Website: apple
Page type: customer-info-address
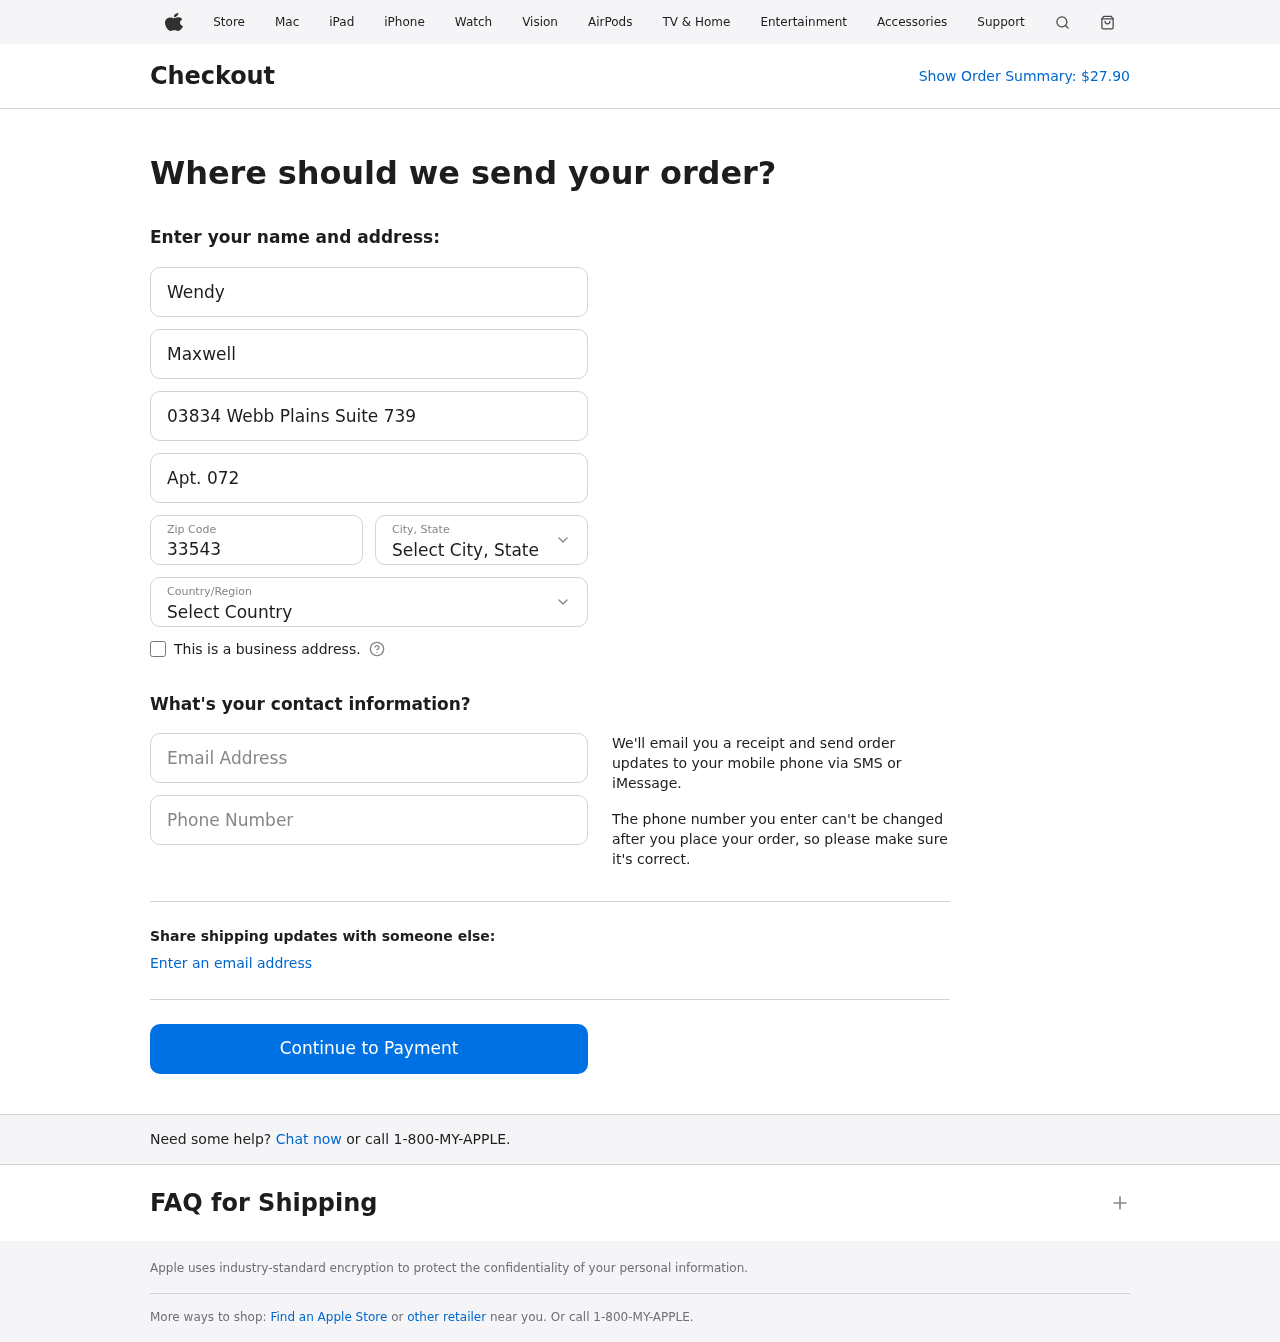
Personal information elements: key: PII_CITY_STATE
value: West Autumnchester, MH
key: PII_COUNTRY
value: United States
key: PII_EMAIL
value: wendymaxwell@gmail.com
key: PII_FIRSTNAME
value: Wendy
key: PII_LASTNAME
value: Maxwell
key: PII_PHONE
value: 3296854334
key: PII_POSTCODE
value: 33543
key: PII_STREET
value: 03834 Webb Plains Suite 739
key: PII_STREET2
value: Apt. 072
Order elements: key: ORDER_TOTAL
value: $27.90